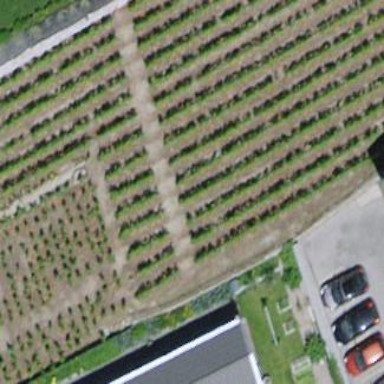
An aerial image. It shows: Vineyard growing grapes.